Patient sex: F
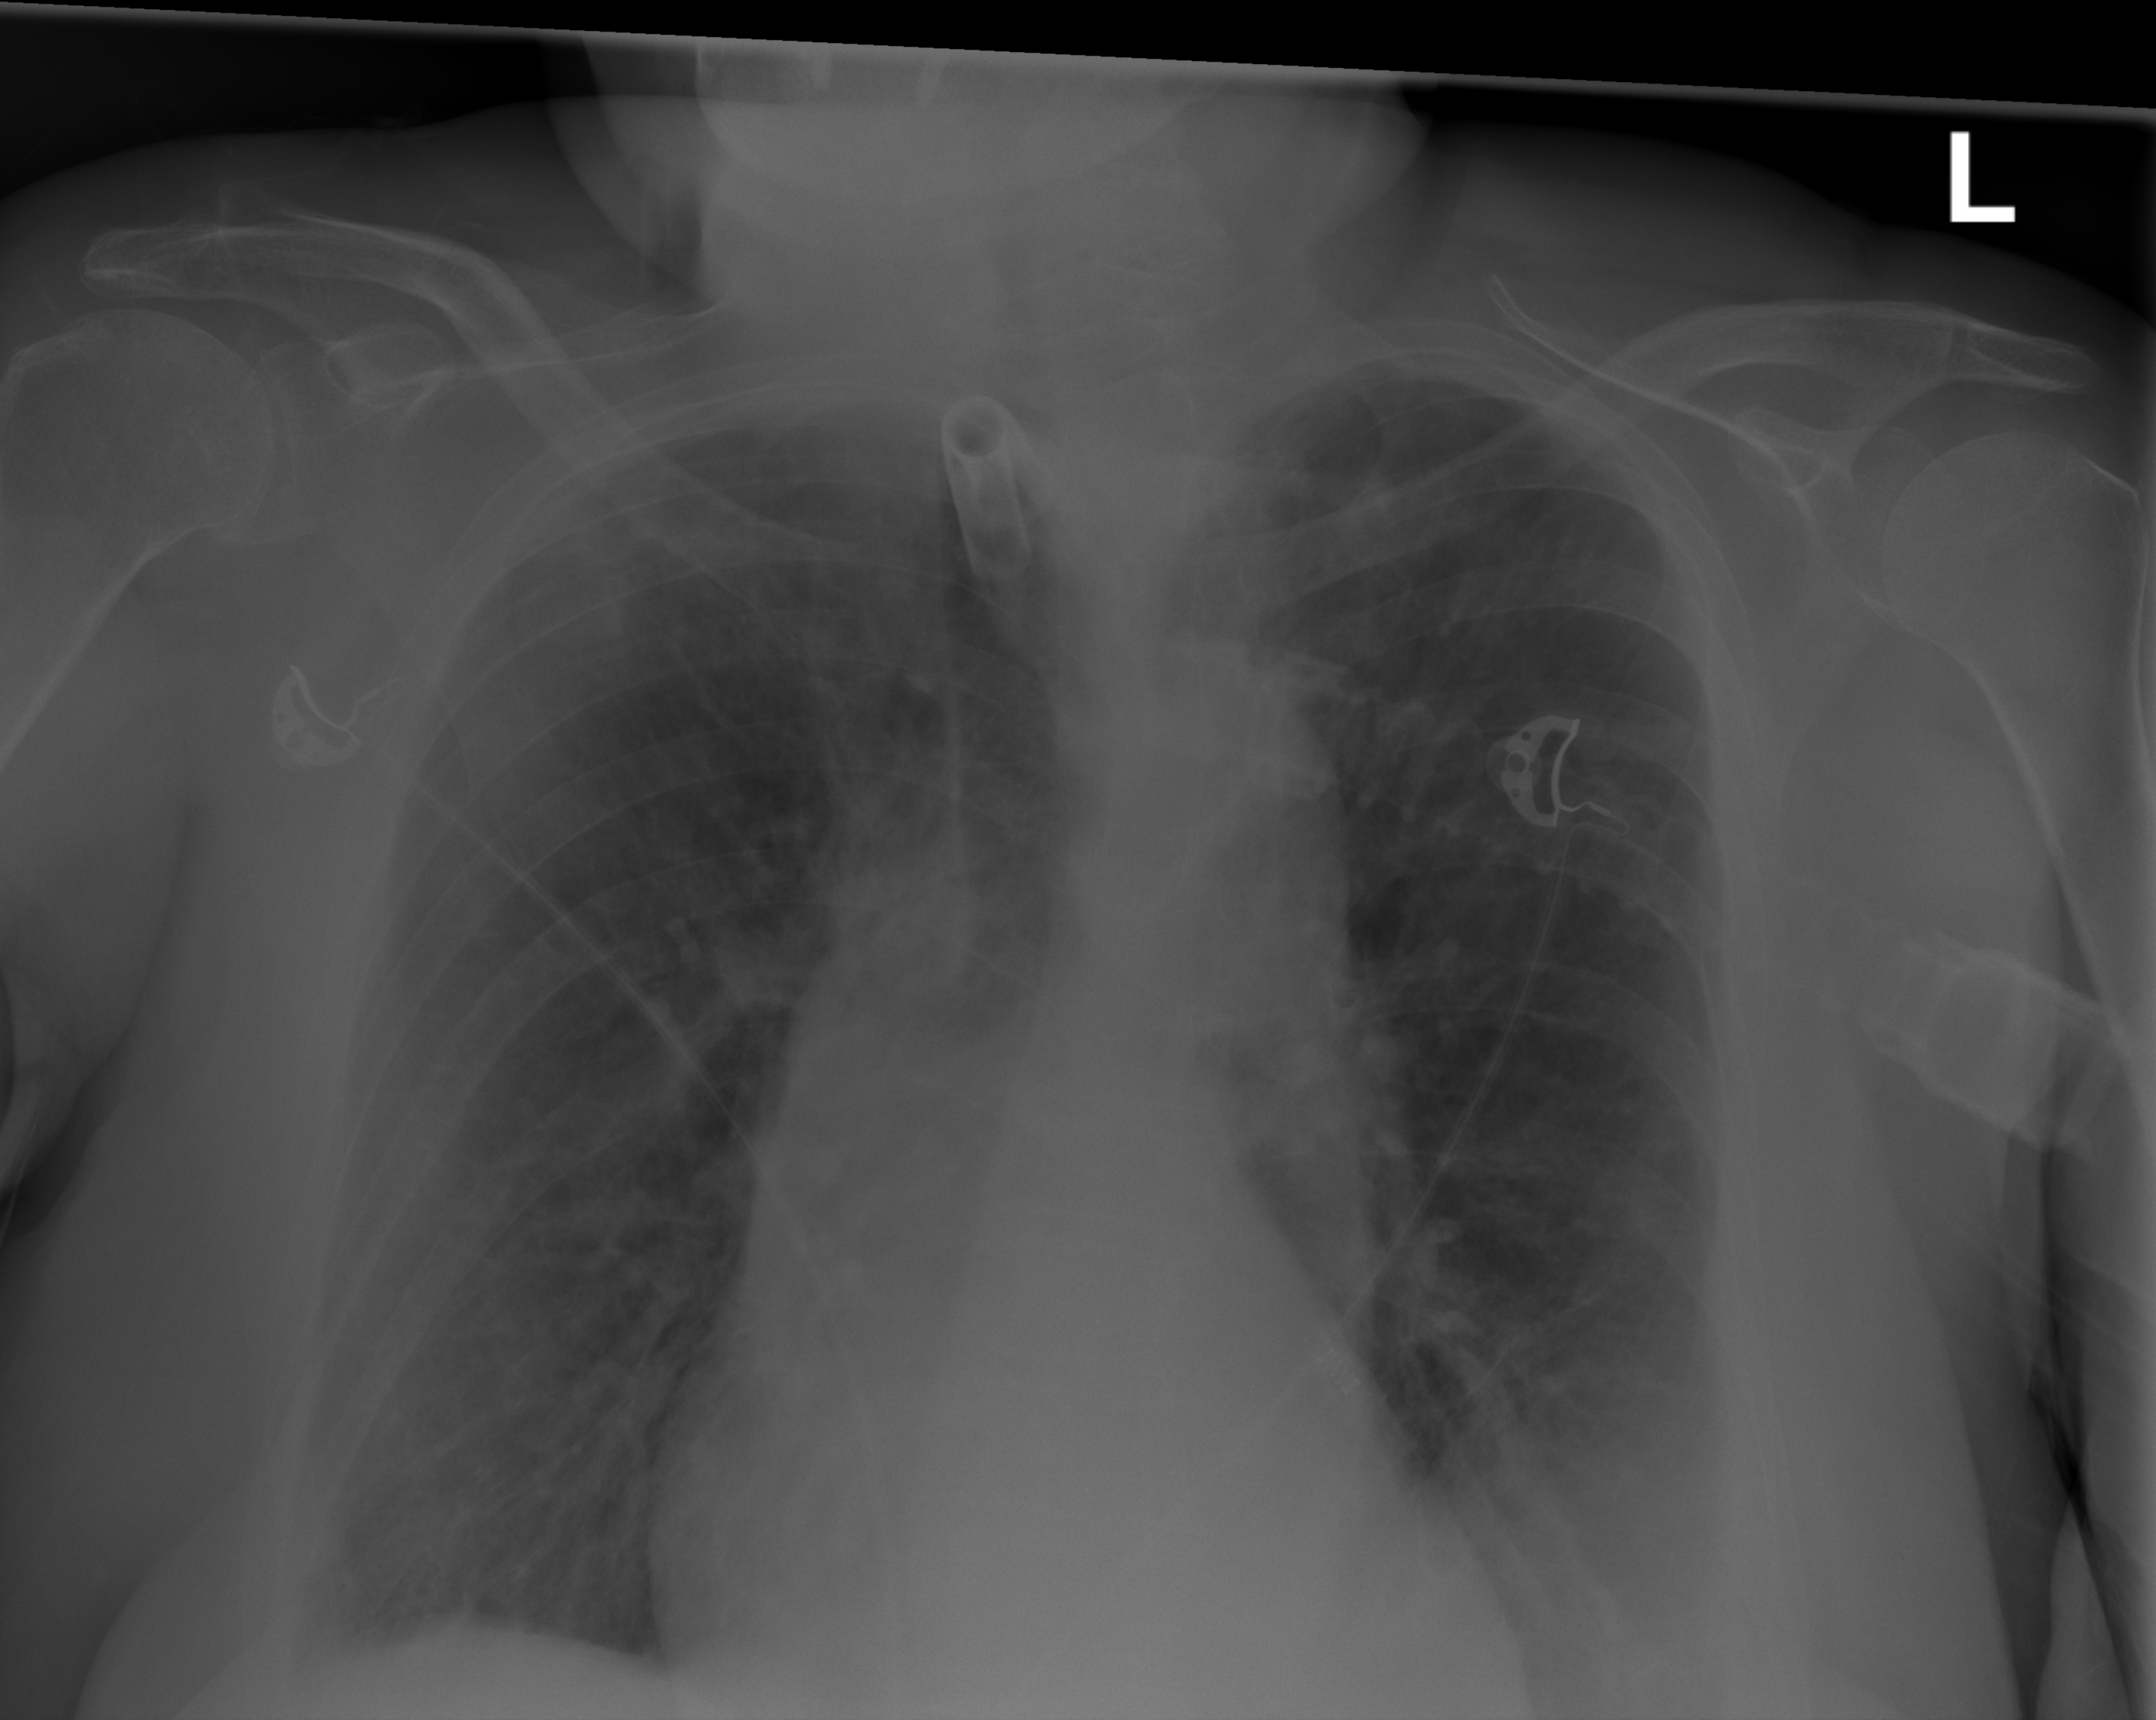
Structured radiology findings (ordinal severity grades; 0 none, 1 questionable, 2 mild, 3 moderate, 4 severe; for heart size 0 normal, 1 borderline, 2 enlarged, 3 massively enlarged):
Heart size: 0
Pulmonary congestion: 2
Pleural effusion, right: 1
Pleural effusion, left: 3
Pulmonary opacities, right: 2
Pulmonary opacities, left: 0
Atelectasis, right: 0
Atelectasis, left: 2